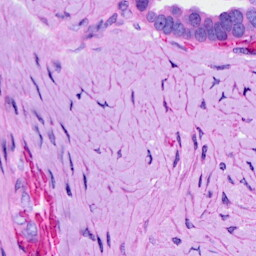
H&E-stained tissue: Ovarian